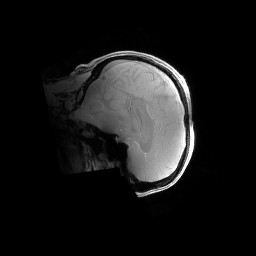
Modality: PDw
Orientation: sagittal
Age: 27
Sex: male
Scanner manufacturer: siemens
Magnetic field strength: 6.98 T
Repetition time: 1.3 s
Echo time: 0.00231 s